Question: I have included the need for a navbar (navigationController) with the same tint of the background of the bar viewController ... Now I have a problem ... Between the navbar and the view I have a horizontal line that separates them, as you can see from the picture .. Can you tell me how can I delete this line horizontal black and make it more consistent?
I tried this in AppDelegate:
'''
[[UINavigationBar appearance] setShadowImage: [[UIImage alloc] init]];
UINavigationController * nav = (UINavigationController *) self.window.rootViewController; nav.navigationBar.translucent = NO;
'''
But I did not get results. Can you help? Thanks to all of Rory.

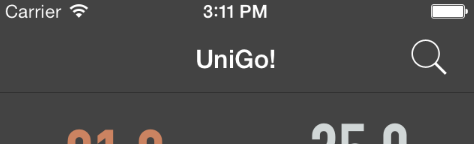
Answer: You also have to set background image for navigation bar in order to achieve your requirement
'''
[[UINavigationBar appearance] setBackgroundImage:[[UIImage alloc] init] forBarMetrics:UIBarMetricsDefault];
[[UINavigationBar appearance] setShadowImage:[[UIImage alloc] init]];
'''